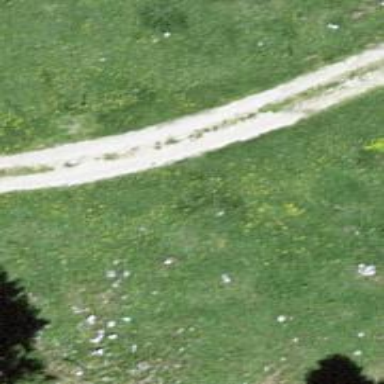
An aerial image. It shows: Gravel track with Grade 3 quality.